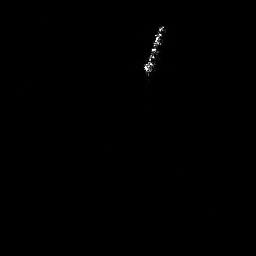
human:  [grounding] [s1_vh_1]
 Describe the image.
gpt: In the satellite image, there is  <ref>1 medium ship </ref> <box>[[55, 8, 63, 29, 0]]</box> located at top.